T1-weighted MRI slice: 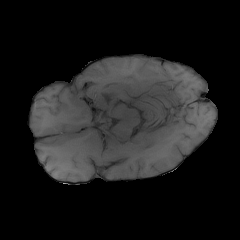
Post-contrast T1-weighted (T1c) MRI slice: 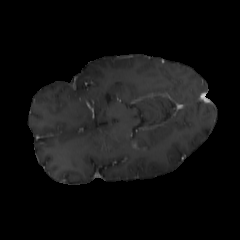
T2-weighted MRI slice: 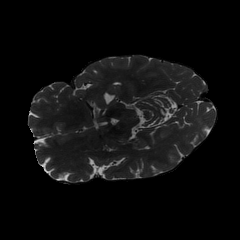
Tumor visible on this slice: no